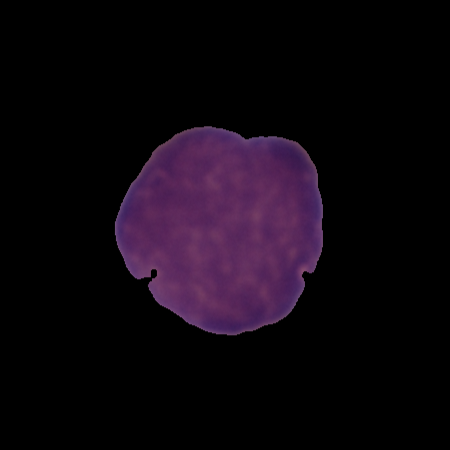
Label: healthy